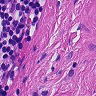
Metastatic tissue present: no